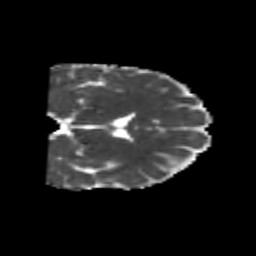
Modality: MD
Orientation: coronal
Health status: healthy
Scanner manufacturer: philips
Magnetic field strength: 3 T
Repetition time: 6.964 s
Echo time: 0.092 s